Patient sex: M
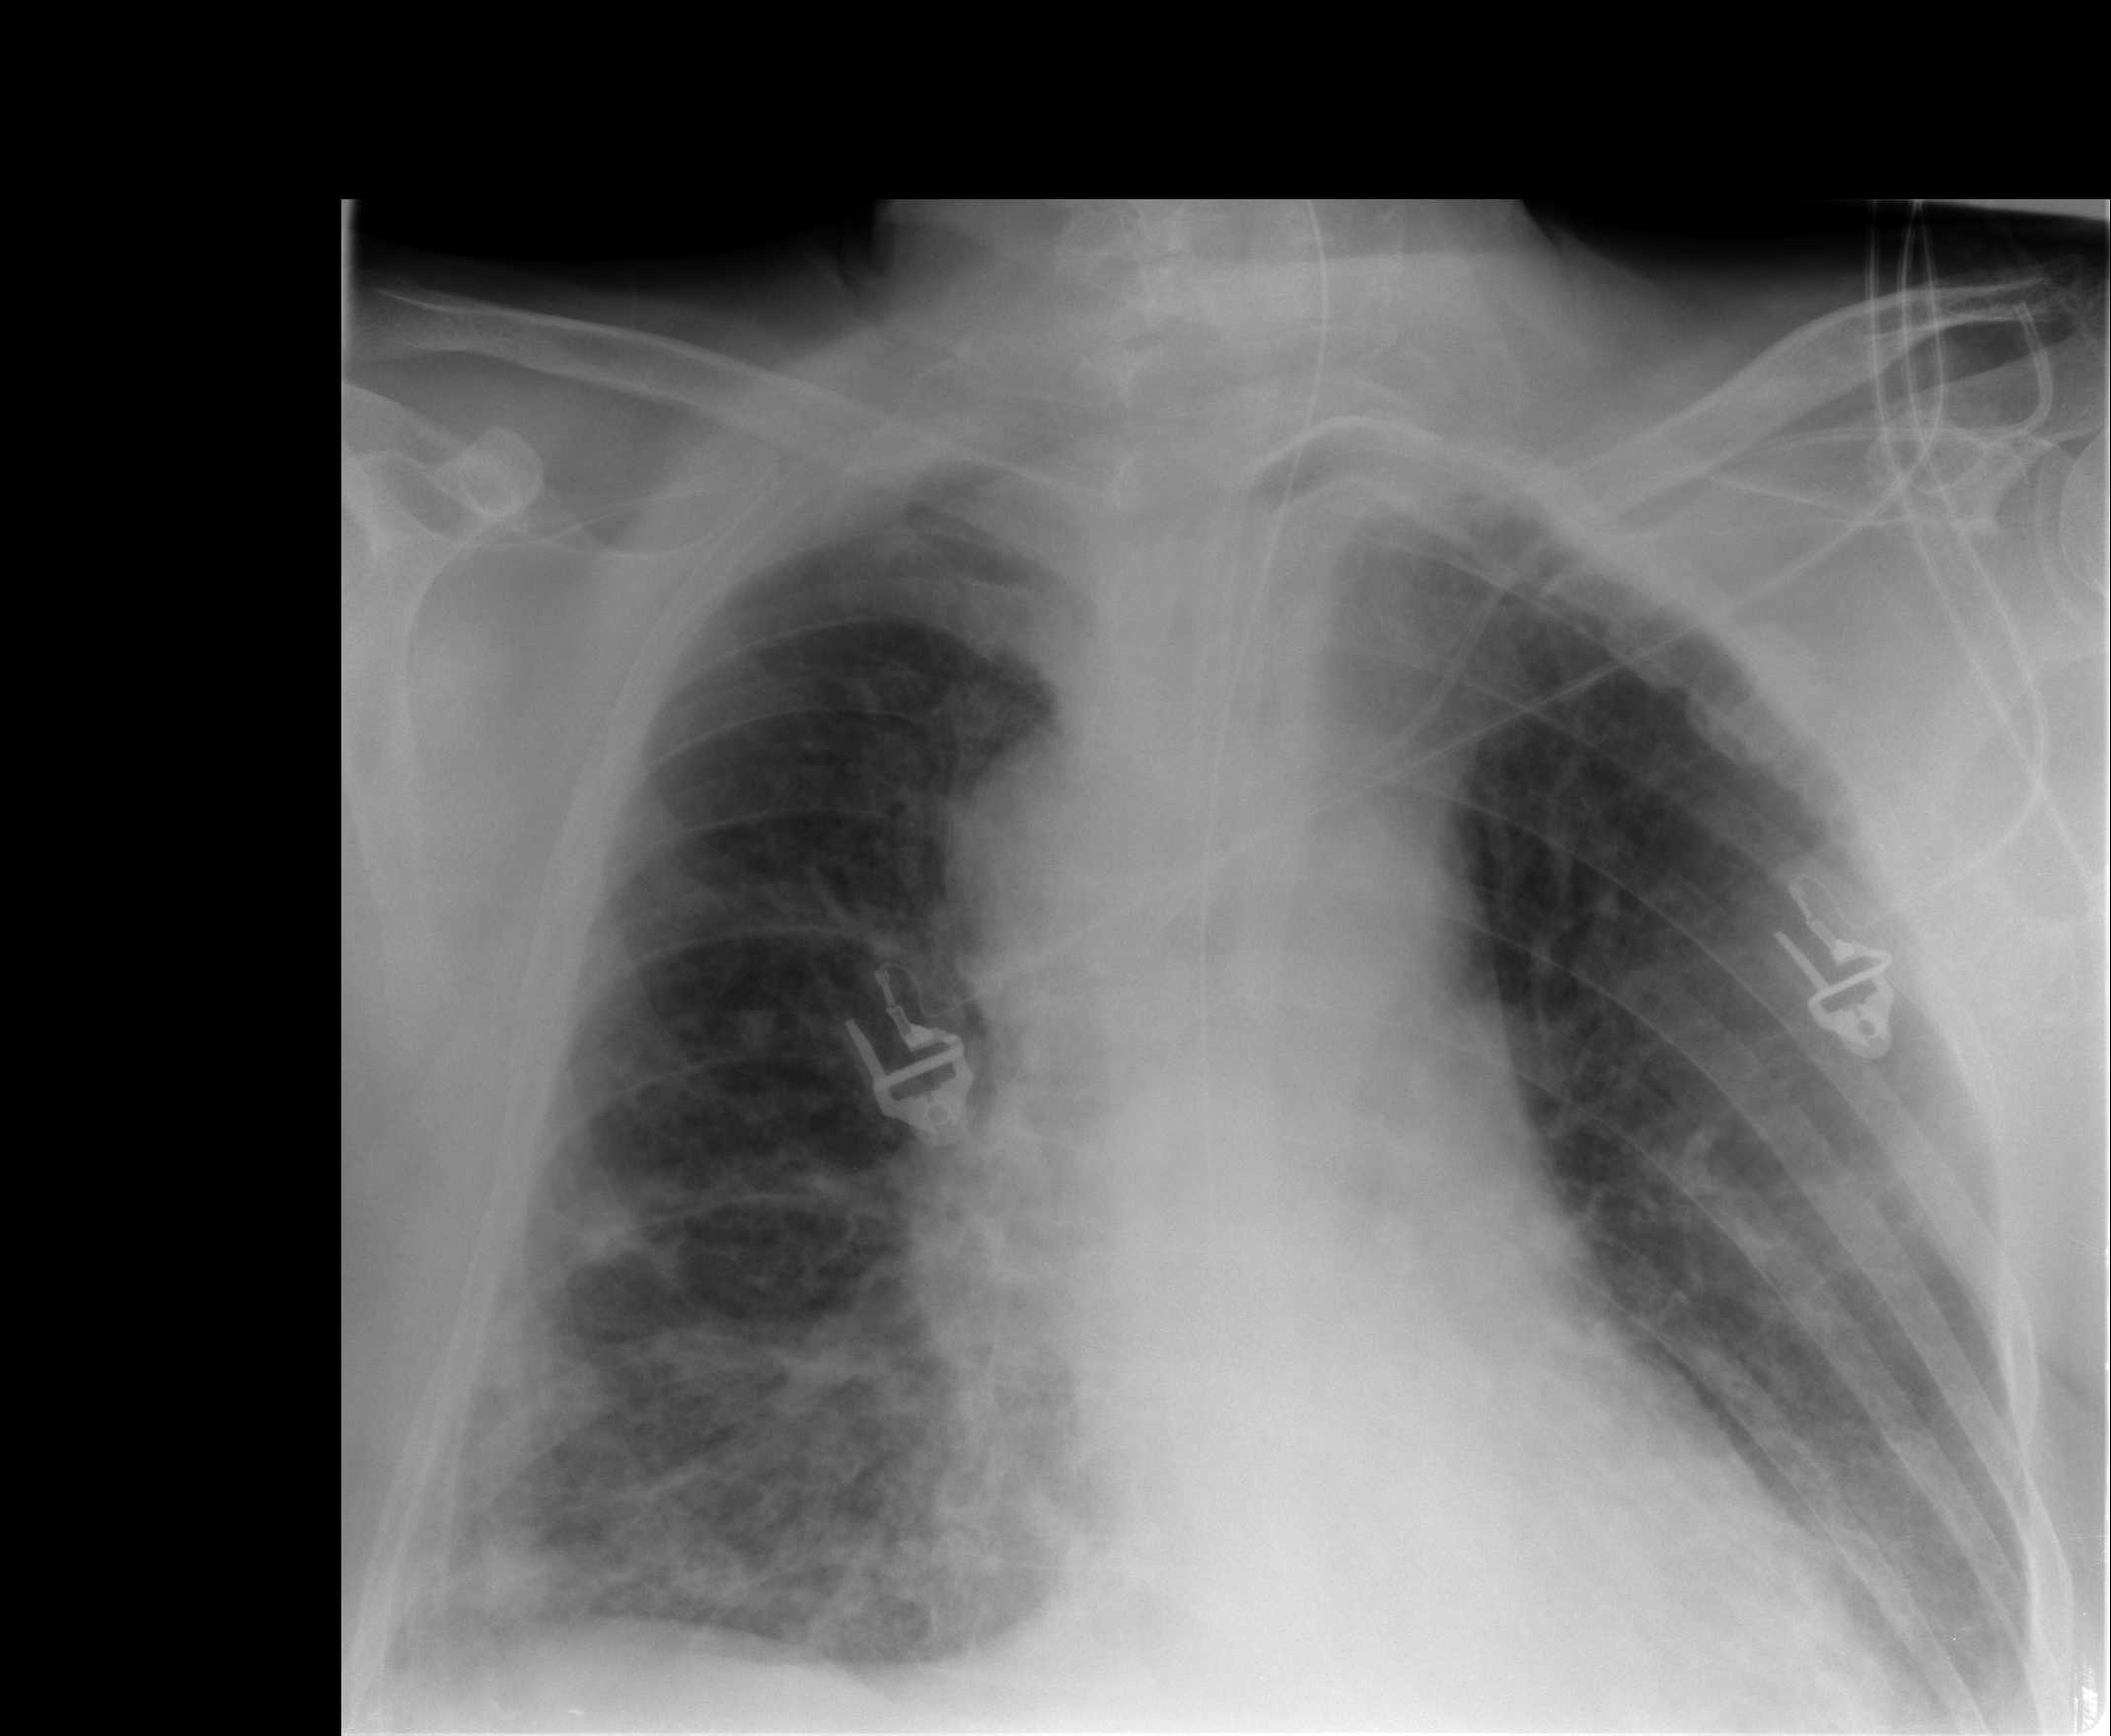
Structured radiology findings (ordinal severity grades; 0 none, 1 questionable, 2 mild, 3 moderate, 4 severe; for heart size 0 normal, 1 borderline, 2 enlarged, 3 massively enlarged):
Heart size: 0
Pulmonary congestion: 1
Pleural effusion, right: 1
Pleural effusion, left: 1
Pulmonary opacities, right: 2
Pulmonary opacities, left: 2
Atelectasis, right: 2
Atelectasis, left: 2